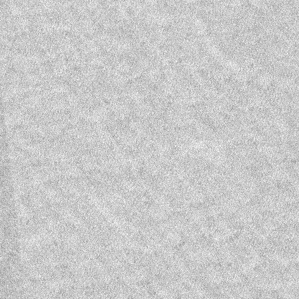
Label: frost